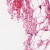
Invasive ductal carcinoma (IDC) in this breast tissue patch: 0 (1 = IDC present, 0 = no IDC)